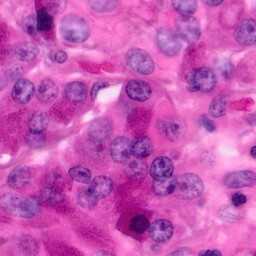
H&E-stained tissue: Pancreatic